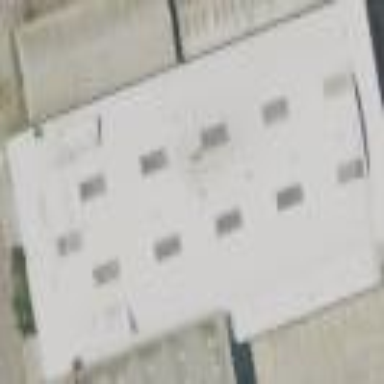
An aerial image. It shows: Commercial building.